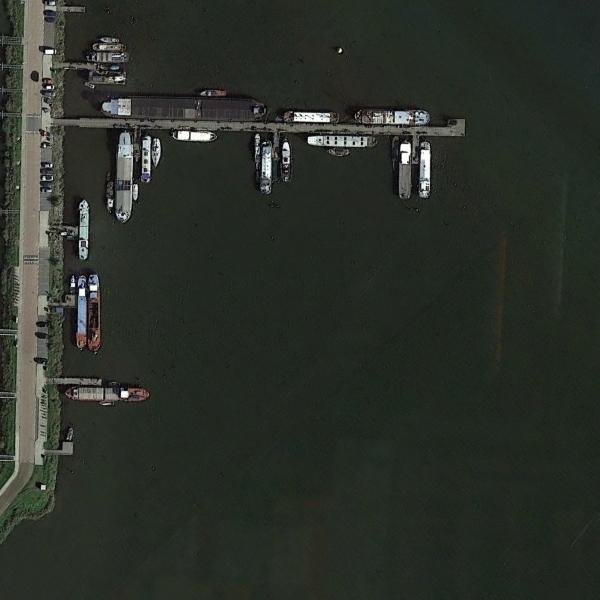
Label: Port